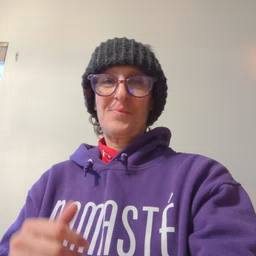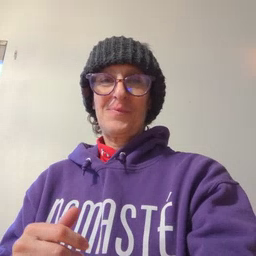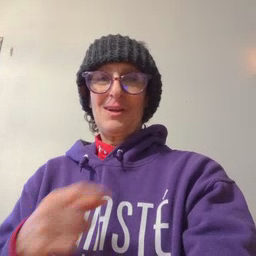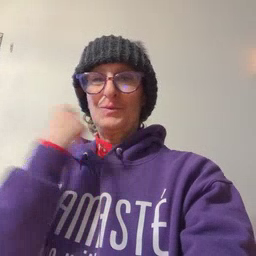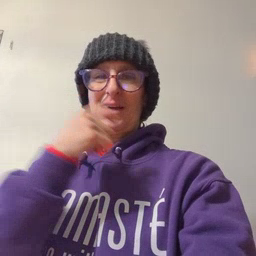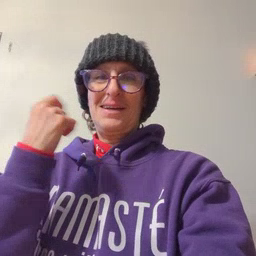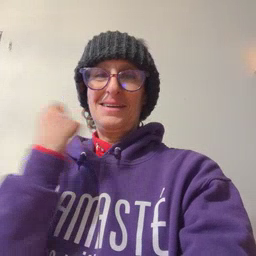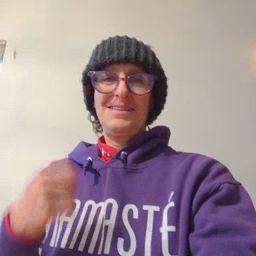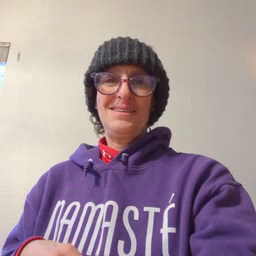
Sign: dryer